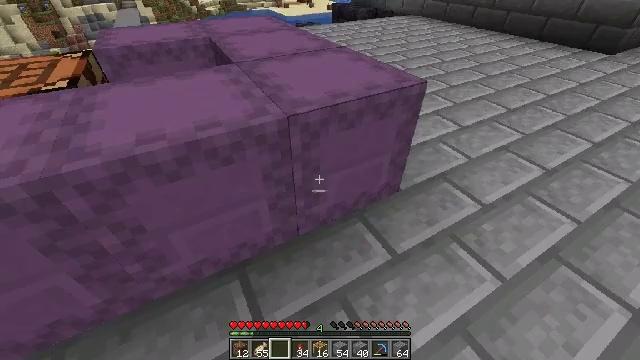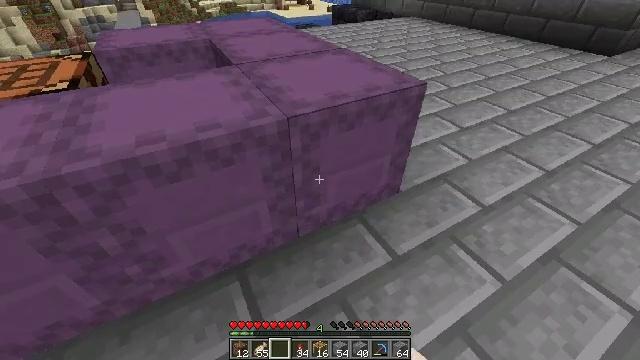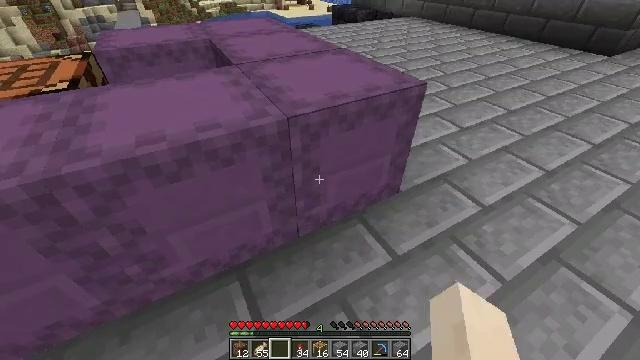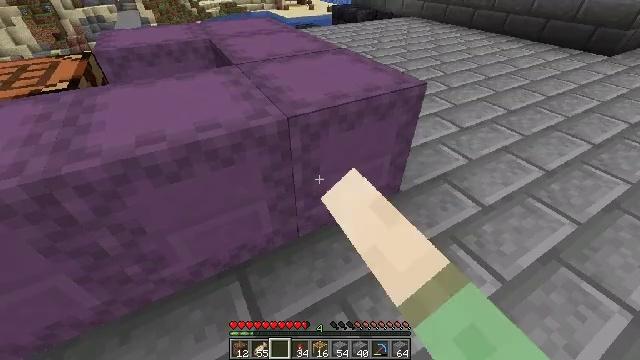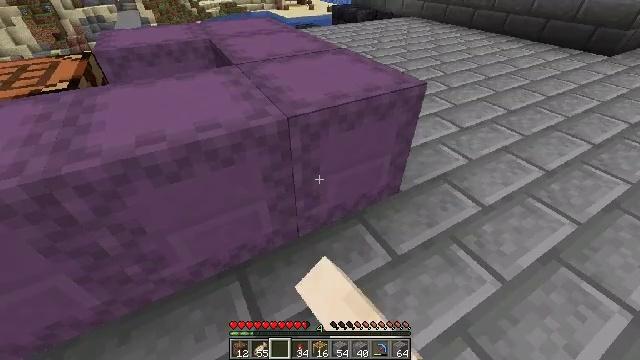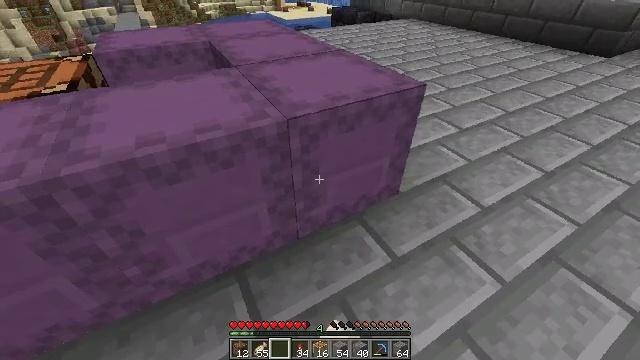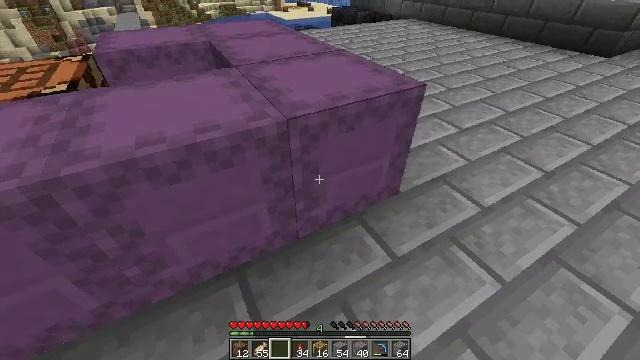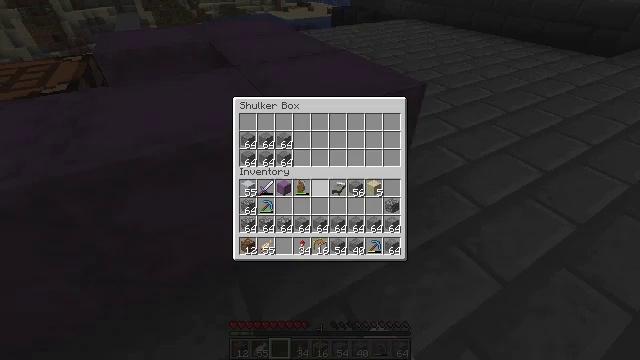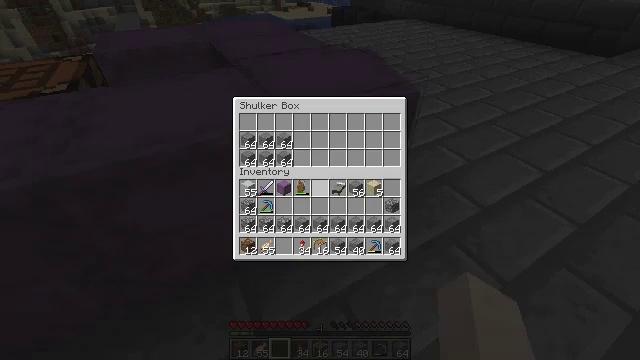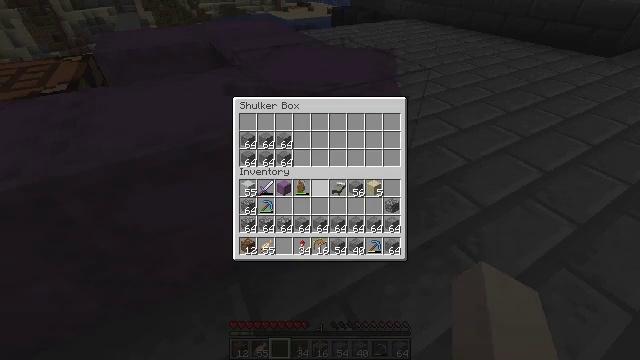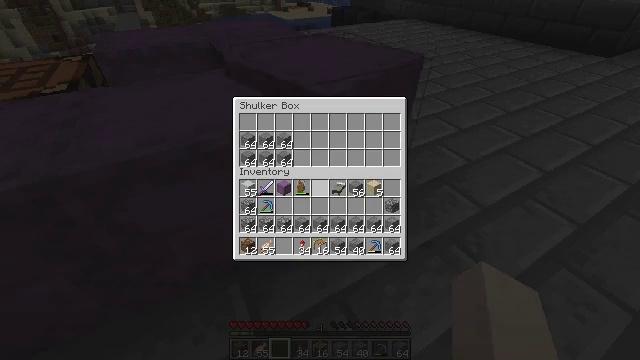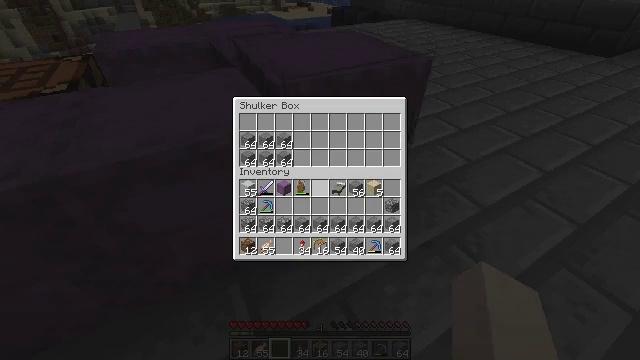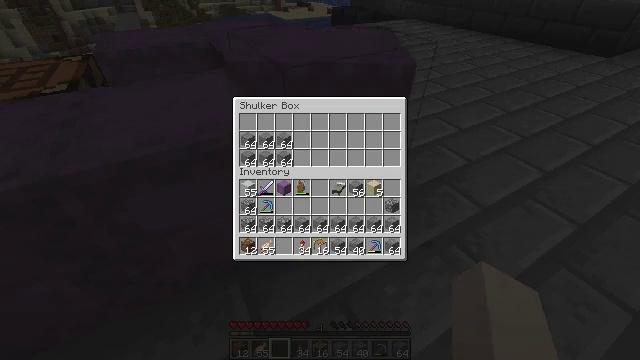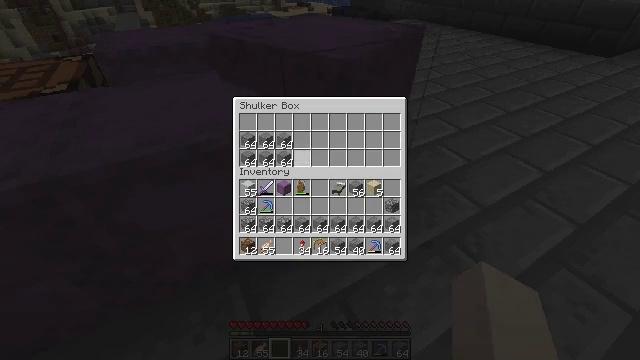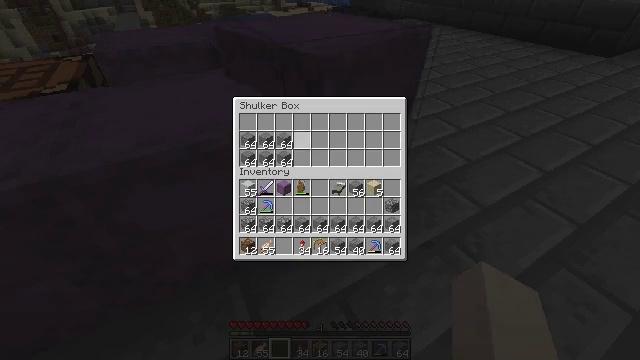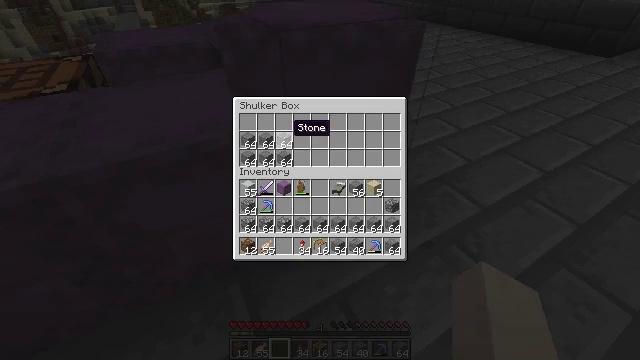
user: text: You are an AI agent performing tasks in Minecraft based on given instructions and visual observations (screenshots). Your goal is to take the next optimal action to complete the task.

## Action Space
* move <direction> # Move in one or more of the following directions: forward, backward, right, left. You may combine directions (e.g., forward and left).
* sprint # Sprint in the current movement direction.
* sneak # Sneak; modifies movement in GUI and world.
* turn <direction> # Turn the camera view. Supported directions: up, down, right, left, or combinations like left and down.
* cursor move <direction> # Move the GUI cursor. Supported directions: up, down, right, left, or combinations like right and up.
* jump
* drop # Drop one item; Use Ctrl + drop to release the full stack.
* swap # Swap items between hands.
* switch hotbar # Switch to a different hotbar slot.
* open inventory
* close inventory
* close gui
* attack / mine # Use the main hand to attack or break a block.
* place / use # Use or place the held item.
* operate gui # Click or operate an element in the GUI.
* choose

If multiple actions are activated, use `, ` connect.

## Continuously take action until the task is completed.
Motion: motion action
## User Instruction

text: Mine the shulker box.
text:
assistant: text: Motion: no_op
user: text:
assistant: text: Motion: use / place
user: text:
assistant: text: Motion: use / place
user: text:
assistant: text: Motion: no_op
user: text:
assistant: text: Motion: no_op
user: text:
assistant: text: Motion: no_op
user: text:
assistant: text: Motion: open gui
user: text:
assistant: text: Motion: no_op
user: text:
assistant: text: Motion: no_op
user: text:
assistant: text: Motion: no_op
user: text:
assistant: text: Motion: no_op
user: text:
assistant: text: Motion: no_op
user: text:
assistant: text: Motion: sneak, cursor move left and up
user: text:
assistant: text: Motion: sneak, cursor move left and up
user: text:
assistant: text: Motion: sneak, cursor move left
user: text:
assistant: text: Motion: sneak
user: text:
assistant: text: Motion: sneak
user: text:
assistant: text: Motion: sneak
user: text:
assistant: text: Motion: sneak, choose
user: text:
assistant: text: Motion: sneak, choose
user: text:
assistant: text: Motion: sneak
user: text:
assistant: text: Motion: sneak
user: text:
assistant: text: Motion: sneak, choose
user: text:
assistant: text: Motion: sneak, choose
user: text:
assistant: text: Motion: sneak, cursor move left, choose
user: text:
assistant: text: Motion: sneak
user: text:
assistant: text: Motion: sneak, choose
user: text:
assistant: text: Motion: sneak, choose
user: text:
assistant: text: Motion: sneak, cursor move up
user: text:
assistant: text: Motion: sneak, choose